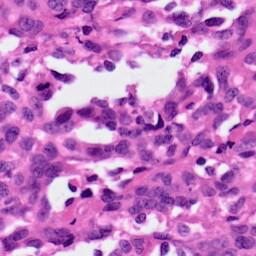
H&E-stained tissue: Ovarian